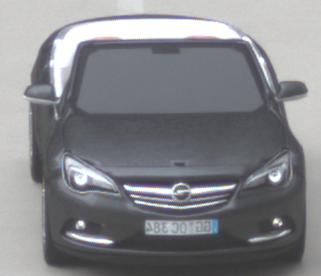
Make: Opel
Model: Cascada 1.4 Turbo
Detailed model: Cascada
Model produced from: 2013/03
Model produced until: 2015/01
Doors: 2
Color: gray
Road condition: dry road
Daytime: midday
Contrast: low contrast